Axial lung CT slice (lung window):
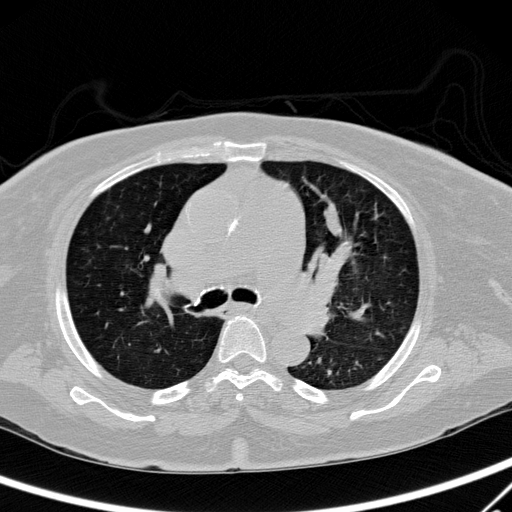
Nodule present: no